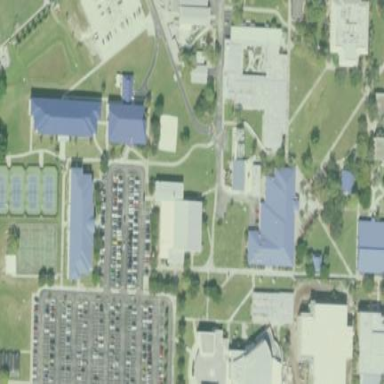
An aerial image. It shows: College.